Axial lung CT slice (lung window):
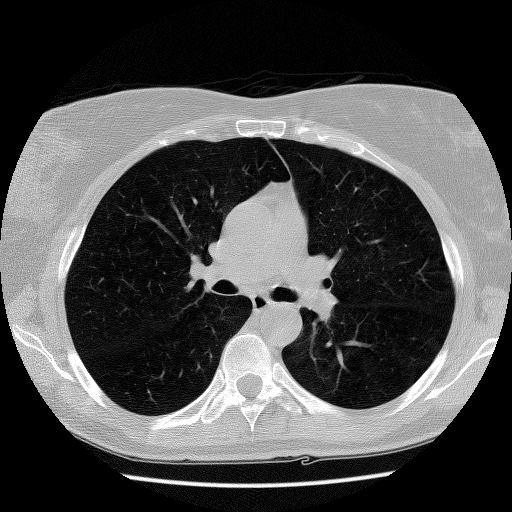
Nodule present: no